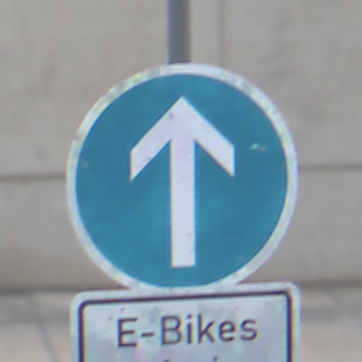
Verkehrszeichen: VorgeschriebeneFahrtrichtungGeradeaus
Zusatzzeichen unten: BesondereFahrzeugeUndTransportgueter13
Umgebung: Outdoor, Urban
Tageszeit: MorningAfternoon
Wetter: PartlyCloudy
Licht: Natural
Jahreszeit: NotSpecified
Kontrast: LowContrast